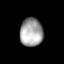
Tissue: lung
Cell type: Myeloid cells
Senescence score: 0.2085
Nuclear area (px): 636
Mean DAPI intensity: 163.148